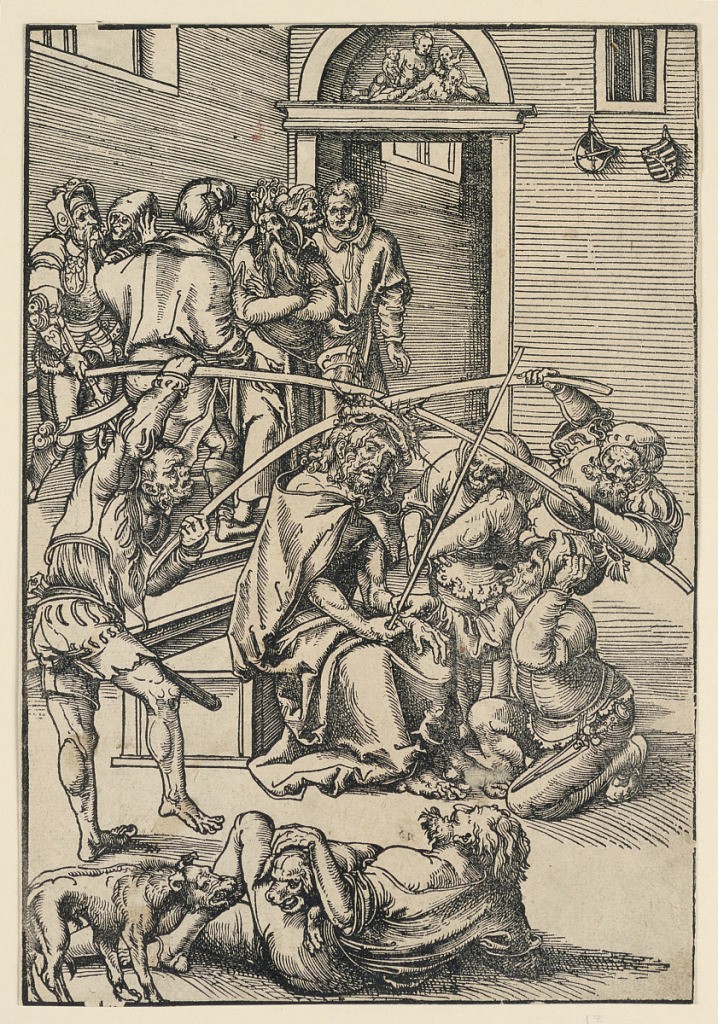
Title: Crowning of Thorns, illustration from "The Passion"
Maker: Lucas Cranach the Elder, German, 1472–1553
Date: ca. 1509
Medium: Woodcut on paper
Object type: Print
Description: Christ is seated at the center, facing right, surrounded by tormentors. A man and two dogs lies in the foreground. Pilate stands in the left background. Two Saxon shields are at upper right.